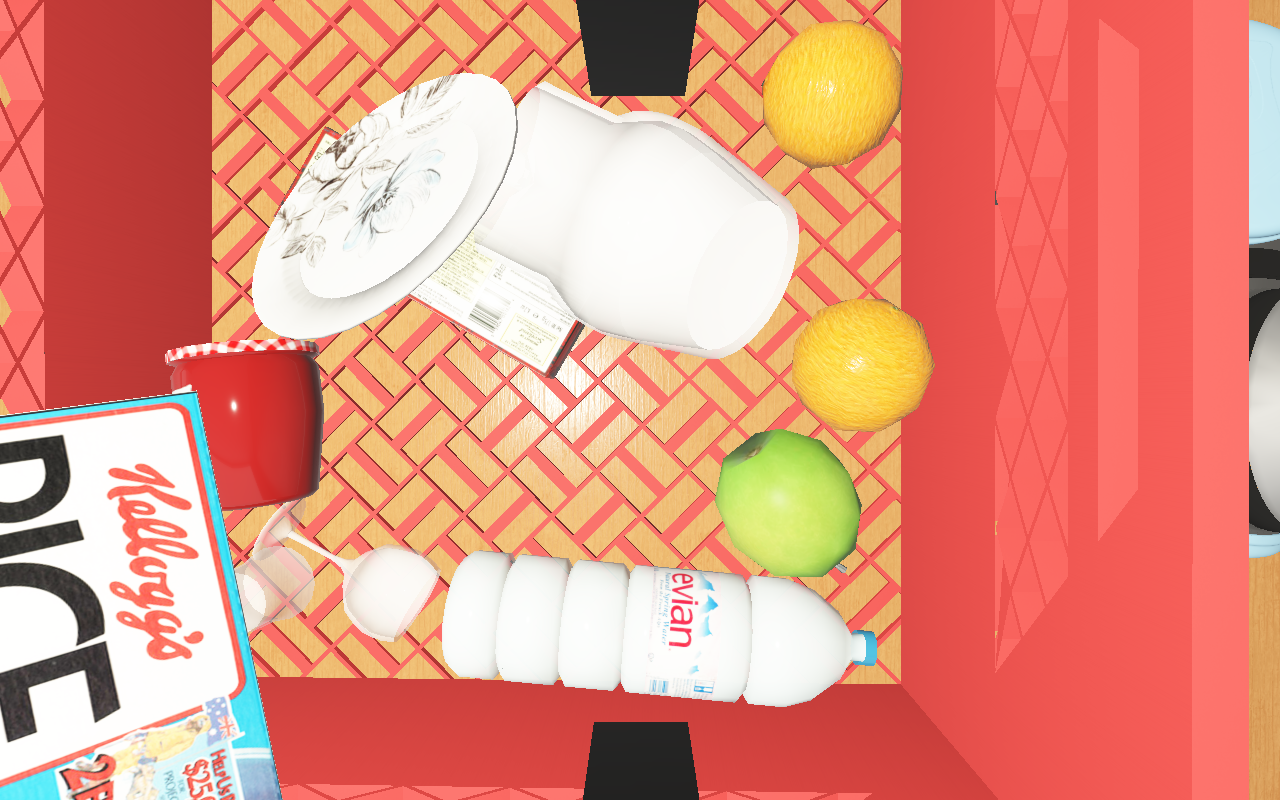
Objects in the scene:
carafe
water bottle
apple
orange
spoon
plate
glass
wineglass
honey jar
cereal box
biscuit box